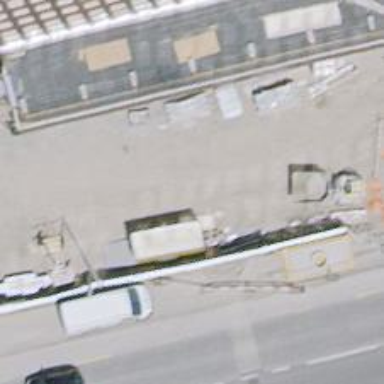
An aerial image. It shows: Bicycle parking facility.